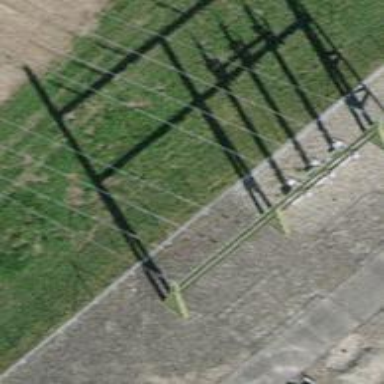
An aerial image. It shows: Three cables of power line.